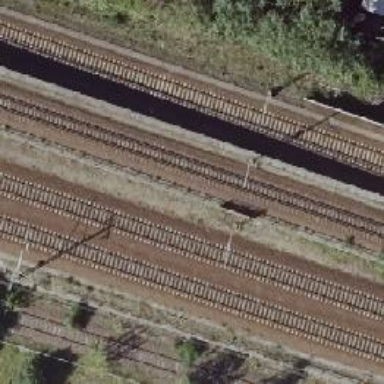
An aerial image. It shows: Railway track with contact lines for electrification.